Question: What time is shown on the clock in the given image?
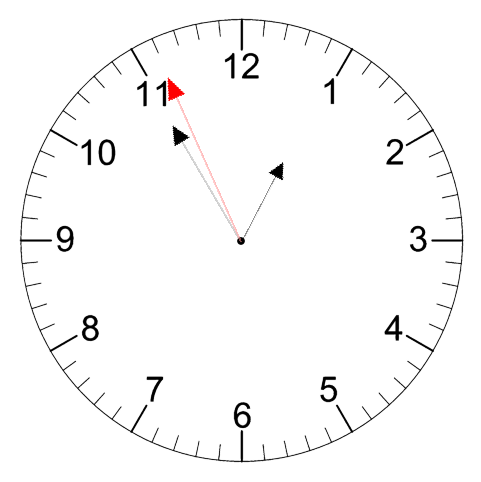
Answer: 12:54:56